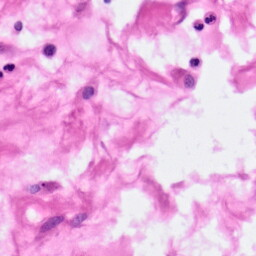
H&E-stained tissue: Pancreatic